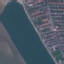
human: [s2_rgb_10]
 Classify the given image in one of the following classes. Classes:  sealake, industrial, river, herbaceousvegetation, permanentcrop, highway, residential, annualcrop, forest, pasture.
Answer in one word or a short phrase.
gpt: River